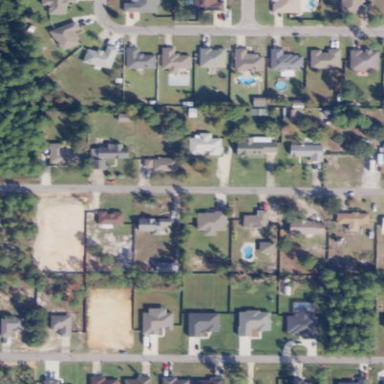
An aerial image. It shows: Residential area composed of single-family homes.